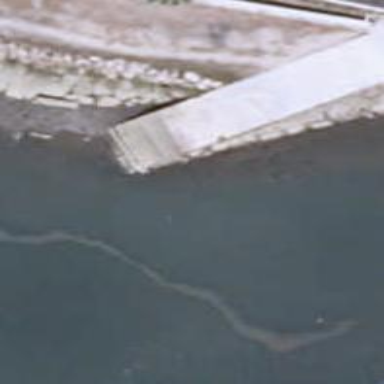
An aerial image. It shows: Slipway on leisure land.